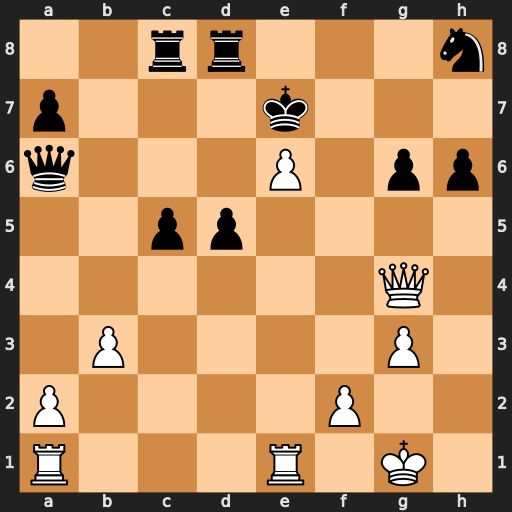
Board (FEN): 2rr3n/p3k3/q3P1pp/2pp4/6Q1/1P4P1/P4P2/R3R1K1
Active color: w
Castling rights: -
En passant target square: -
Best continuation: Qh4+ g5 Qxh6